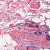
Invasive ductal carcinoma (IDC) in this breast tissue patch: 1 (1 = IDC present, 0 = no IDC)